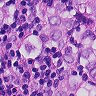
Metastatic tissue present: yes